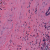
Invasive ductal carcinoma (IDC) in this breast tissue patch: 0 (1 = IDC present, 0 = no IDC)